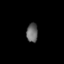
Tissue: lung
Cell type: Fibroblasts
Senescence score: 0.5487
Nuclear area (px): 211
Mean DAPI intensity: 103.517